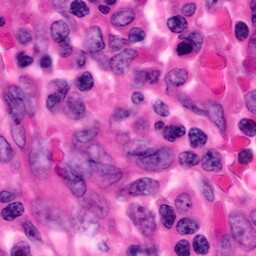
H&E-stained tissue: Pancreatic